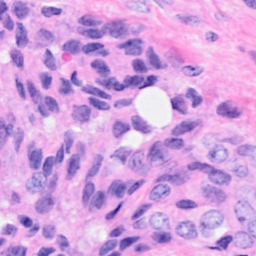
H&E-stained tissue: Breast